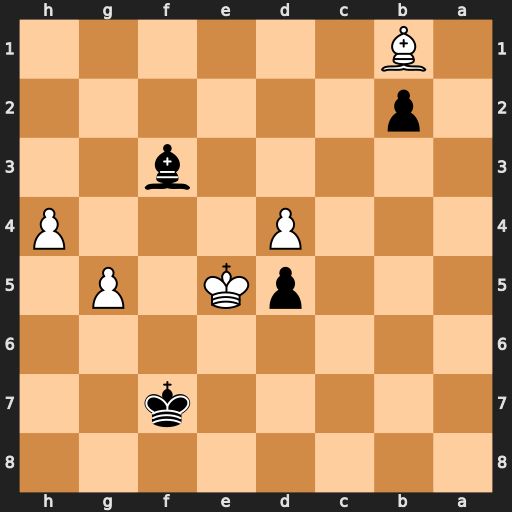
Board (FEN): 8/5k2/8/3pK1P1/3P3P/5b2/1p6/1B6
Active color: b
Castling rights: -
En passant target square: -
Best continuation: Be4 Ba2 Kg6 Kf4 Kh5